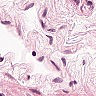
Metastatic tissue present: no